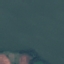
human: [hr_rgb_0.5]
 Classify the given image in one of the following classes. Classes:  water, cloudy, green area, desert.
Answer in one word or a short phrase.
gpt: water